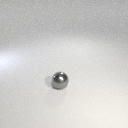
small gray metal sphere